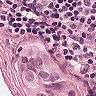
Metastatic tissue present: yes